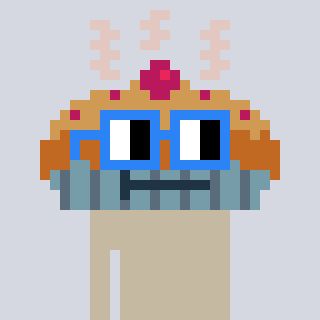
a pixel art character with square blue glasses, a pie-shaped head and a slimegreen-colored body on a cool background